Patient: sex M, age 51
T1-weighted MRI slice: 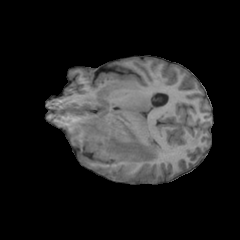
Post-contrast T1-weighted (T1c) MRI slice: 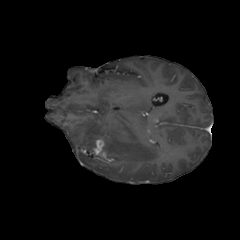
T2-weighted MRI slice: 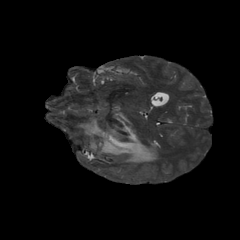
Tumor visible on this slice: yes
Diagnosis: Glioblastoma, IDH-wildtype
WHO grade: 4